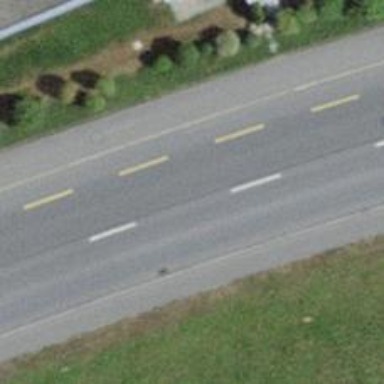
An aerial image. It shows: Secondary road with cycle track on the left.